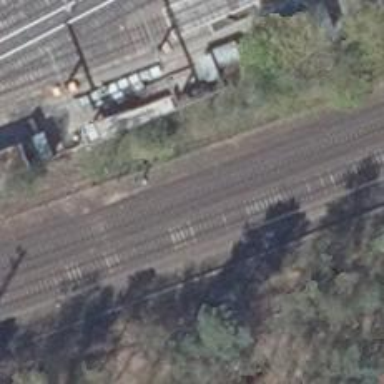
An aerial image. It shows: Railway signal.